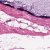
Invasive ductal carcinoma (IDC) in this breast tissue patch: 0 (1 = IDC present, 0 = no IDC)